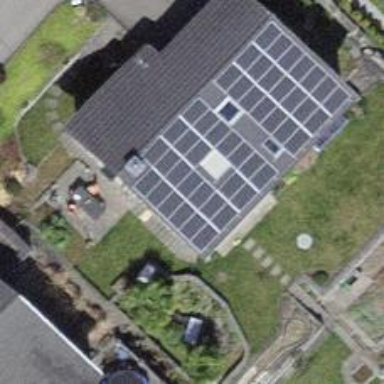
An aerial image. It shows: Solar photovoltaic panel generator.